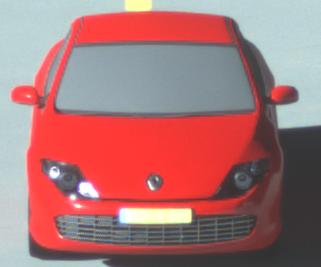
Make: Renault
Model: Laguna Coupé TCe 170
Detailed model: Laguna (III) Coupé
Model produced from: 2010/11
Model produced until: 2011/05
Doors: 2
Color: red
Road condition: dry road
Daytime: morning or afternoon
Contrast: high contrast